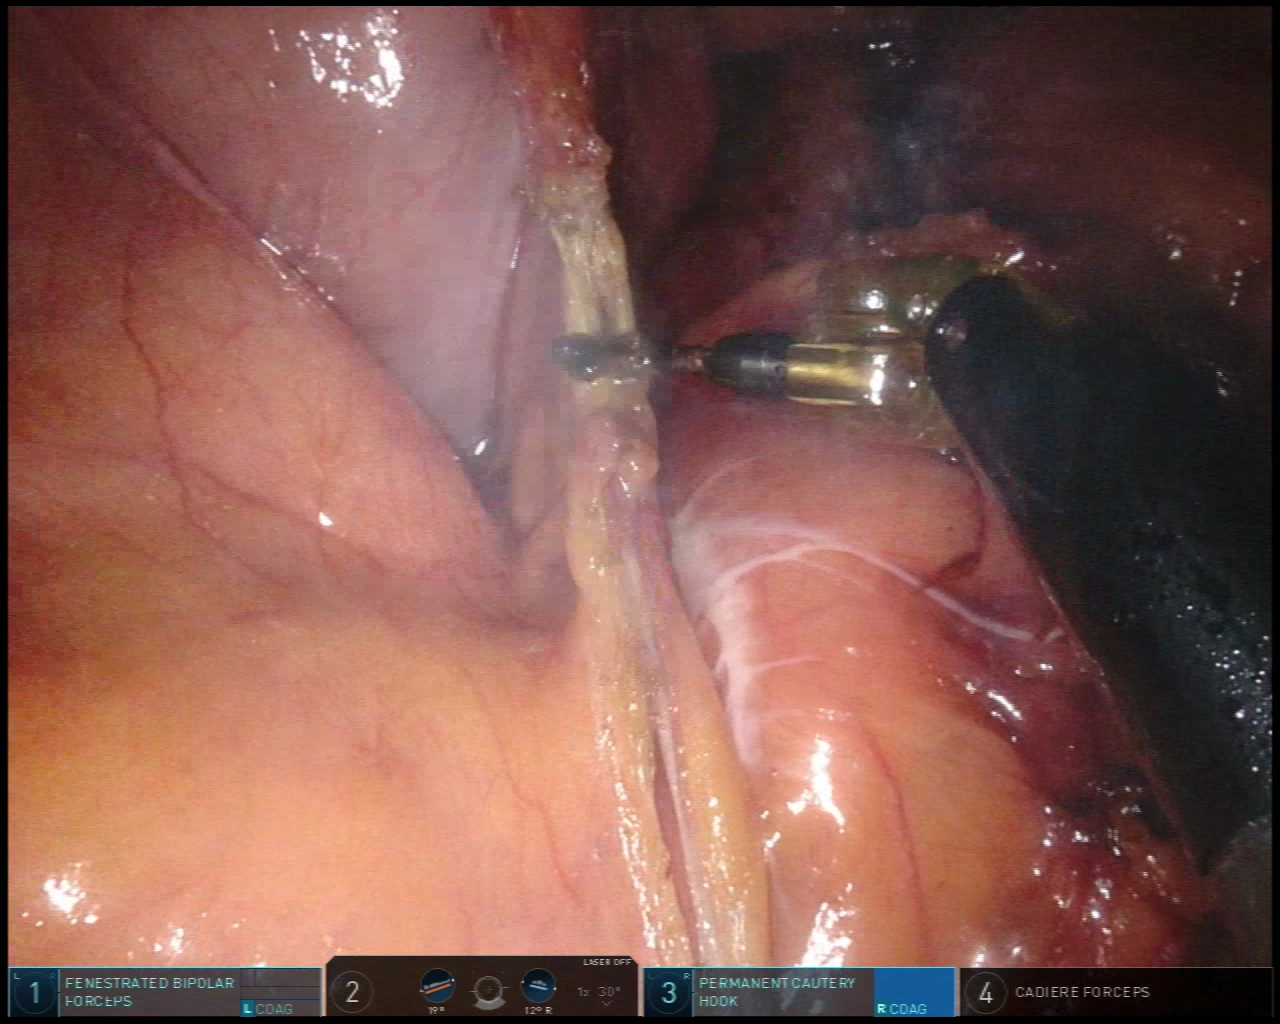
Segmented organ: stomach
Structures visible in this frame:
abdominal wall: no
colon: no
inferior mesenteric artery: no
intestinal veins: no
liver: no
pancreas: no
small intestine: no
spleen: no
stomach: yes
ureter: no
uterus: no
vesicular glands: no